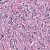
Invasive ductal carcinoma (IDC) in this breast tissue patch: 1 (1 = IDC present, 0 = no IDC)